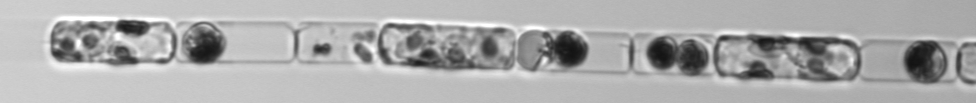
Label: Guinardia_delicatula_TAG_internal_parasite